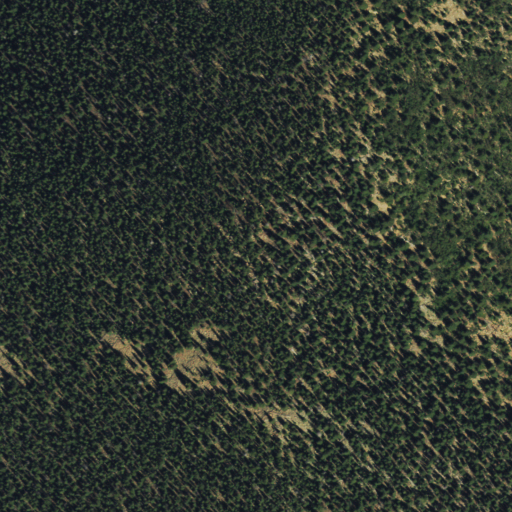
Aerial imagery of mountain in Colorado named Black Mountain containing evergreen forest and mixed forest